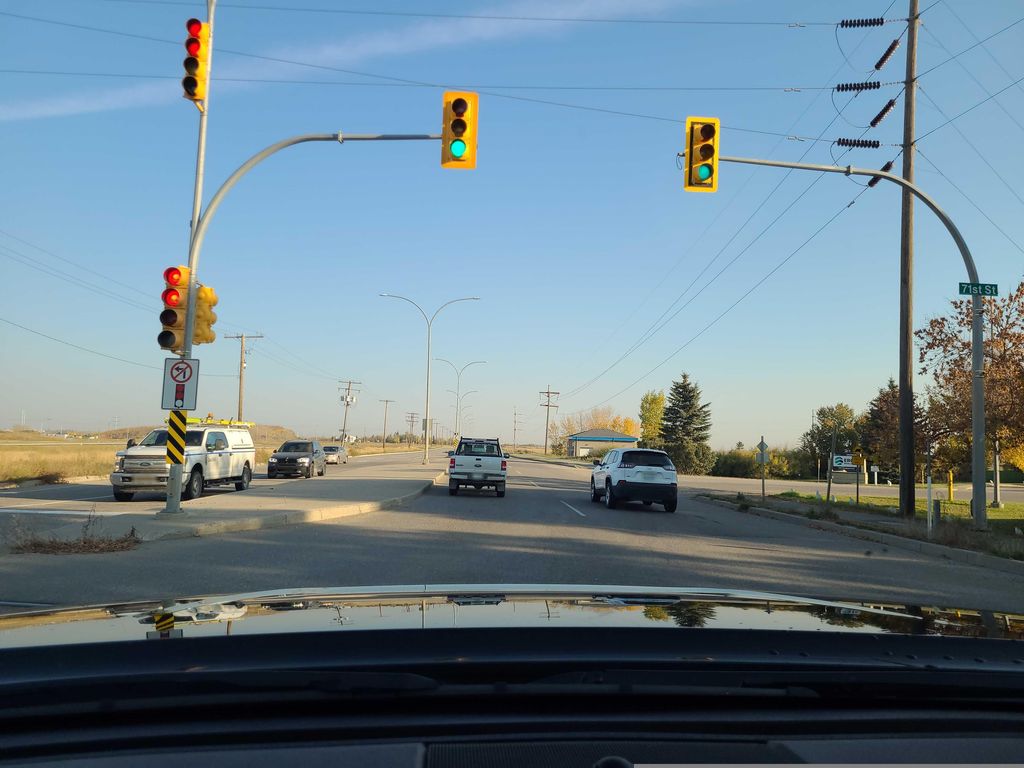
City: saskatoon